Question: I integrated facebook in my app. The errors i getting in in two cases:
1. when facebook.apk is installed in emulator. errors: A page comes up saying error code 100 invalid parameters and then if i again press ok button then my app getting force close with nullpointerexception.
2.when facebook.apk is not installed in emulator.
errors:
Although login page comes up but when i login
getting
Now i also try Example code come with facebook sdk.
i put my appId in example app.
Now while running the example app login occur after that when i click on post wall
the post wall page comes up and suddenly app goes disappear in logcat.
I am doing this because my app is identical to example app provided by facebook.
(i copy paste the code from example app to my app).
Locat :
10-14 16:30:02.176: ERROR/AndroidRuntime(218): Uncaught handler: thread main
'''
exiting due to uncaught exception
10-14 16:30:02.226: ERROR/AndroidRuntime(218): java.lang.NullPointerException
10-14 16:30:02.226: ERROR/AndroidRuntime(218): at com.android.myapp.MyActivity$SampleAuthListener.onAuthSucceed(MyActivity.java:280)
10-14 16:30:02.226: ERROR/AndroidRuntime(218): at com.android.myapp.SessionEvents.onLoginSuccess(SessionEvents.java:78)
10-14 16:30:02.226: ERROR/AndroidRuntime(218): at com.android.myapp.LoginButton$LoginDialogListener.onComplete(LoginButton.java:95)
10-14 16:30:02.226: ERROR/AndroidRuntime(218): at com.facebook.android.Facebook$1.onComplete(Facebook.java:308)
10-14 16:30:02.226: ERROR/AndroidRuntime(218): at com.facebook.android.FbDialog$FbWebViewClient.shouldOverrideUrlLoading(FbDialog.java:133)
10-14 16:30:02.226: ERROR/AndroidRuntime(218): at android.webkit.CallbackProxy.uiOverrideUrlLoading(CallbackProxy.java:193)
10-14 16:30:02.226: ERROR/AndroidRuntime(218): at android.webkit.CallbackProxy.handleMessage(CallbackProxy.java:304)
10-14 16:30:02.226: ERROR/AndroidRuntime(218): at android.os.Handler.dispatchMessage(Handler.java:99)
10-14 16:30:02.226: ERROR/AndroidRuntime(218): at android.os.Looper.loop(Looper.java:123)
10-14 16:30:02.226: ERROR/AndroidRuntime(218): at android.app.ActivityThread.main(ActivityThread.java:4363)
10-14 16:30:02.226: ERROR/AndroidRuntime(218): at java.lang.reflect.Method.invokeNative(Native Method)
10-14 16:30:02.226: ERROR/AndroidRuntime(218): at java.lang.reflect.Method.invoke(Method.java:521)
10-14 16:30:02.226: ERROR/AndroidRuntime(218): at com.android.internal.os.ZygoteInit$MethodAndArgsCaller.run(ZygoteInit.java:860)
10-14 16:30:02.226: ERROR/AndroidRuntime(218): at com.android.internal.os.ZygoteInit.main(ZygoteInit.java:618)
10-14 16:30:02.226: ERROR/AndroidRuntime(218): at dalvik.system.NativeStart.main(Native Method)
'''
any help to solve this problem any suggestion are most welcome...
I tried with an another example similarly put my appId but same error is occurring this example is taken from <URL>

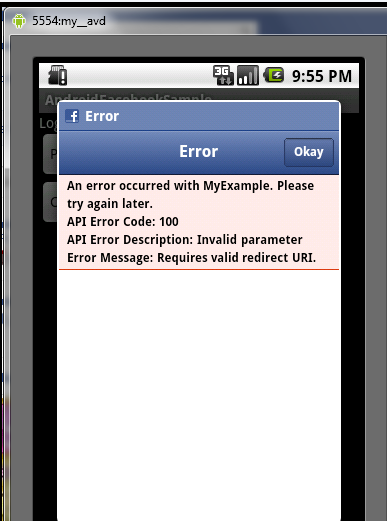
Answer: Seems that problem in the Code you are using. Better change you facebook code recommended by Facebook team :
You need to Download code from here : <URL>.
Then check this page for Integrating Facebook in you App : <URL>.
If you need to post on the user's wall check this link :
<URL>